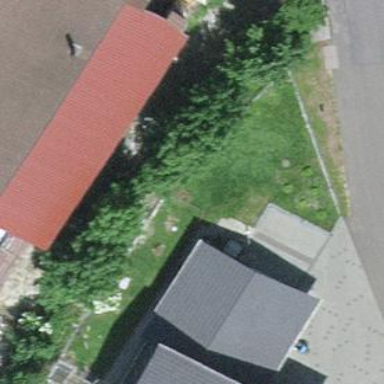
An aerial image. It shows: View of roof of building.